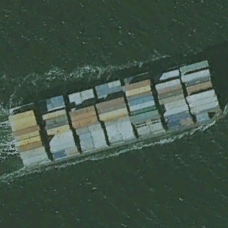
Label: Container_ship